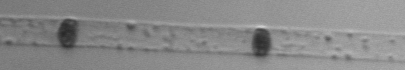
Label: Dactyliosolen_blavyanus